Here is the time-frequency representation (spectrogram) of a rolling-element bearing's vibration measurement. What is the most likely bearing condition (normal, inner_race, outer_race, ball)?
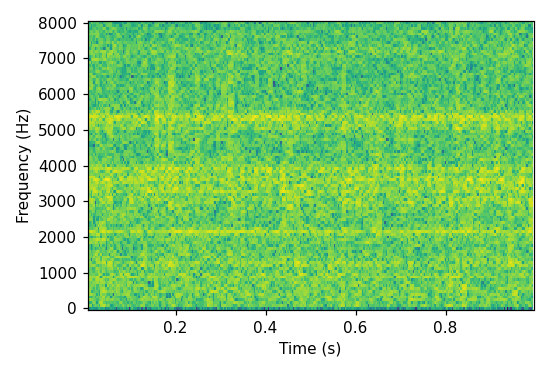
Answer: inner_race